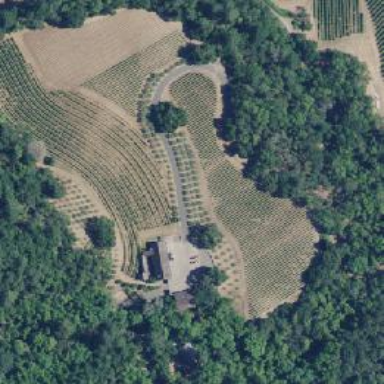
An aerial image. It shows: Olive tree orchard.